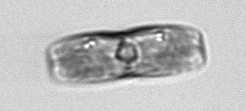
Label: pennate_morphotype1